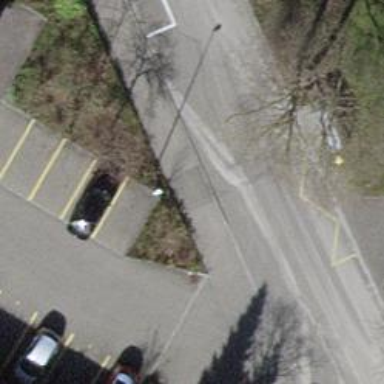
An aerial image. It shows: Public transport stop position.